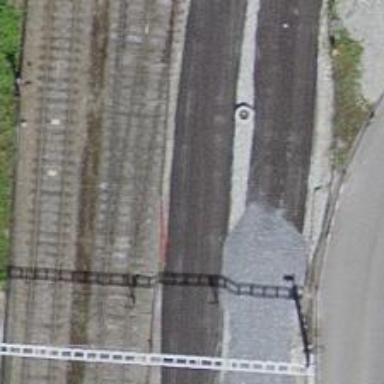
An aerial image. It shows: Railway yard with electrified contact lines.